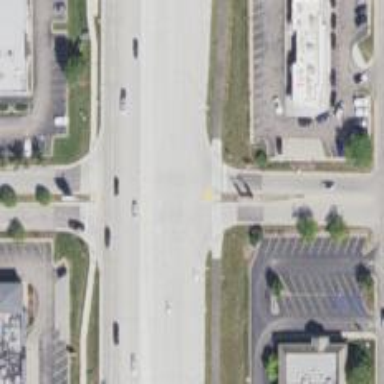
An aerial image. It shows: Crossing on the road.